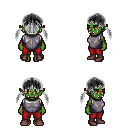
a pixel art fantasy rpg character, female body template, orc, green skin, steel chest armor, red pants, gray twin-tailed hairstyle, maroon shoes, four views (front, back, left, right), 2x2 character sprite sheet, small pixel art, hard edges, no anti-aliasing